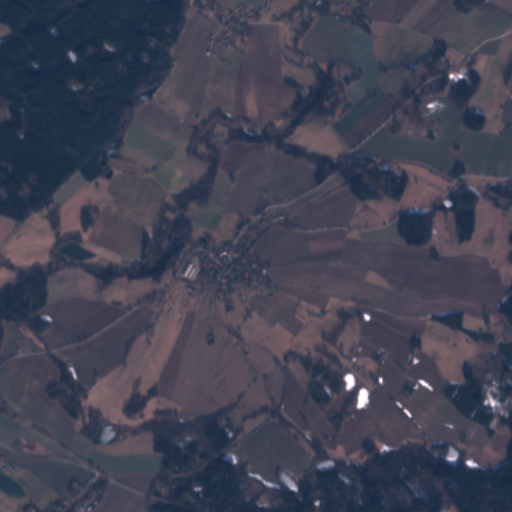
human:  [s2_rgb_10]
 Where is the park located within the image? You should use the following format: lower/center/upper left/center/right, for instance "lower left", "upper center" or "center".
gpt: The park is located in the lower left of the image.
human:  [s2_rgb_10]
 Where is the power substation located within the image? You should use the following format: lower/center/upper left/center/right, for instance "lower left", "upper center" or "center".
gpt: The power substation is located in the upper center of the image.
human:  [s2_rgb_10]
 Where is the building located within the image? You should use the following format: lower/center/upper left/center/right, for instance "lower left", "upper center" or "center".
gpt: There is no building in the image.